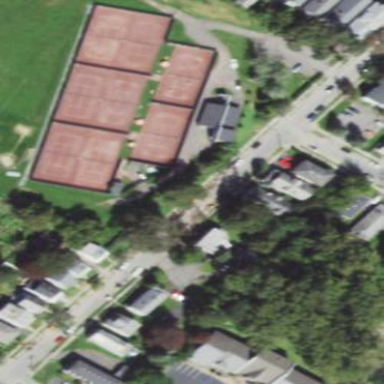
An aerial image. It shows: Tennis court on pitch.